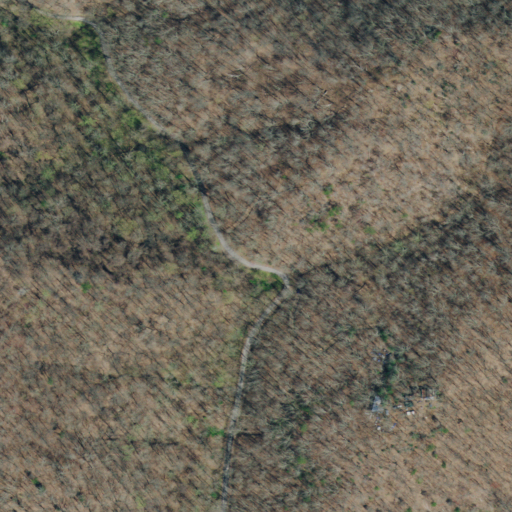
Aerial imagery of gap in Tennessee named Sugar Tree Gap containing deciduous forest and open development